Brain MRI, t1w sequence, axial 2D slice.
Patient: age 51, sex F, weight 95 kg, height 1.95 m
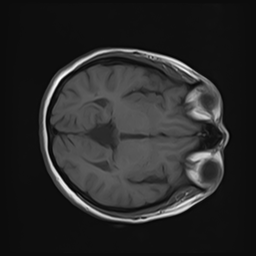